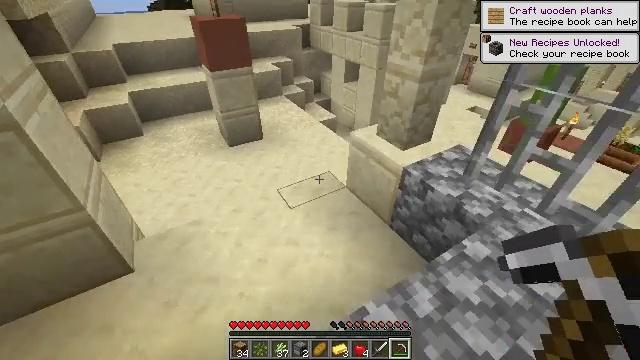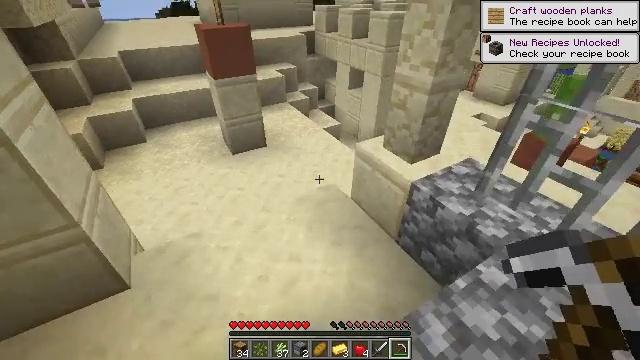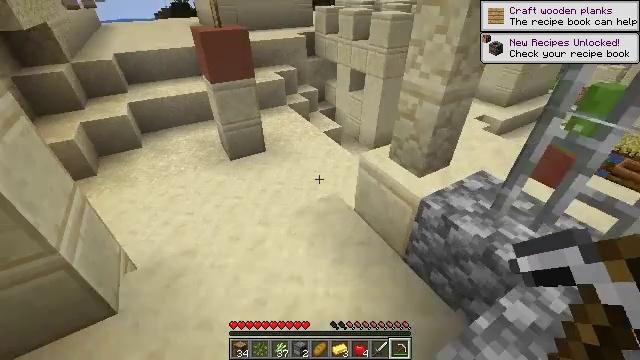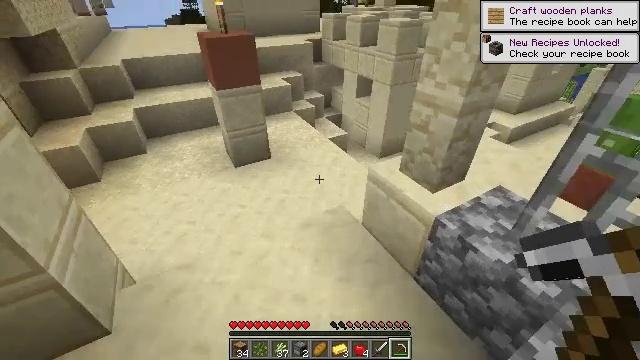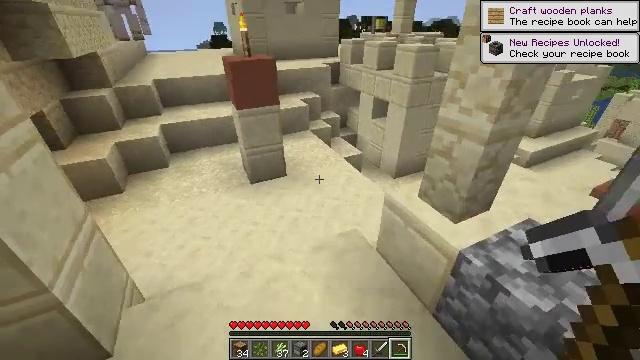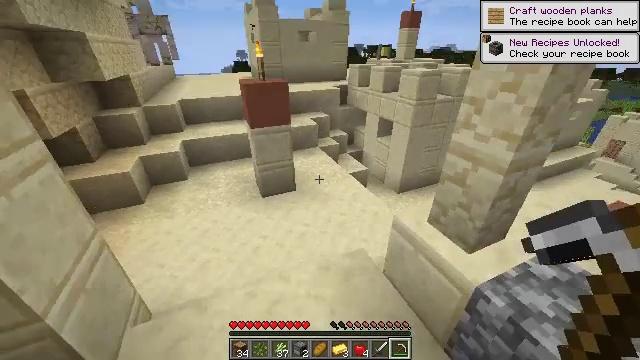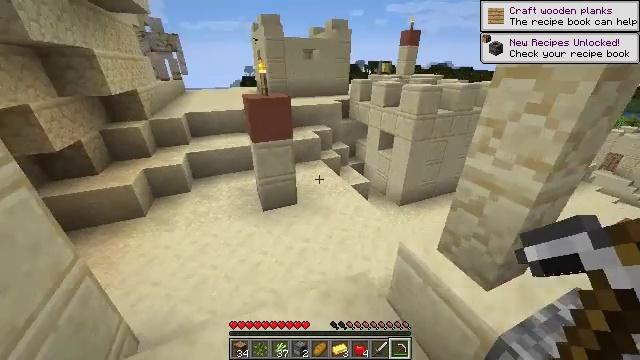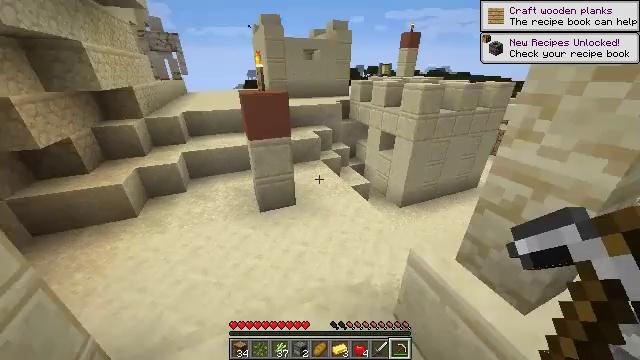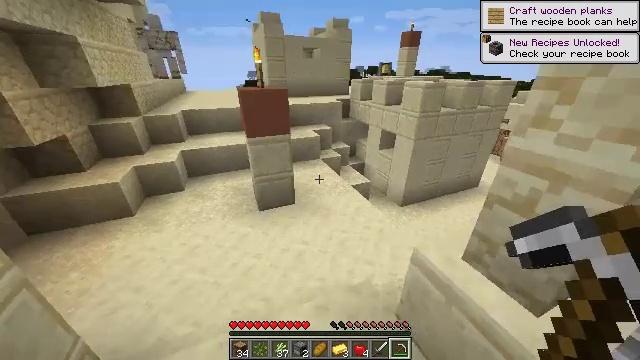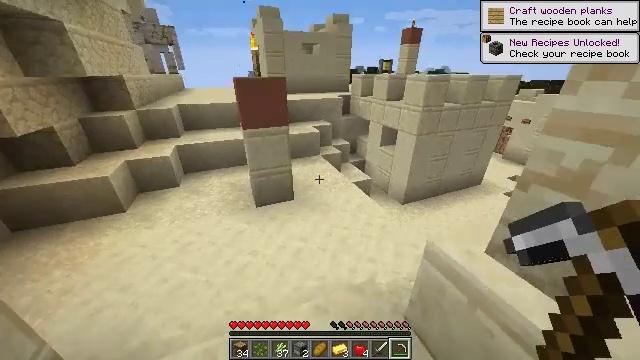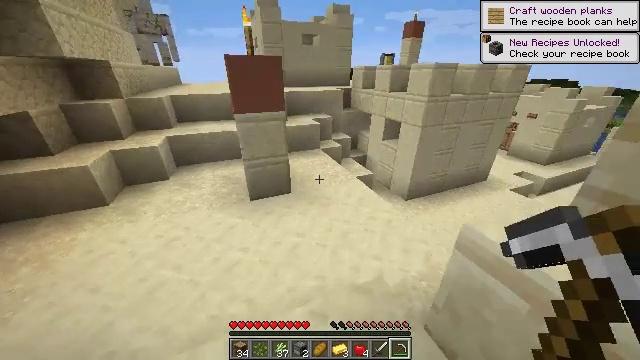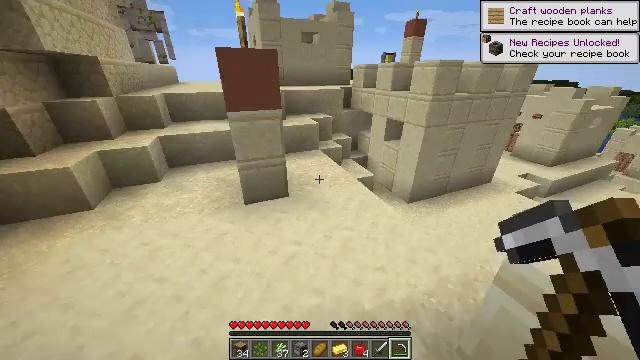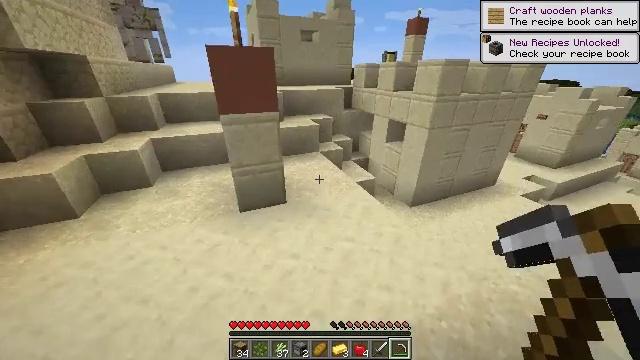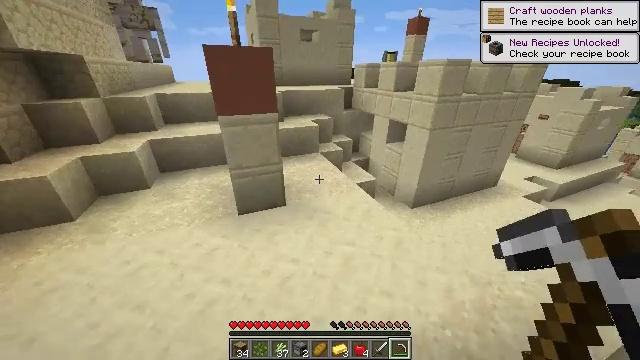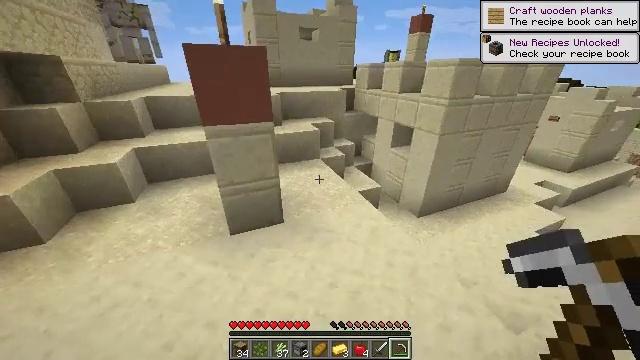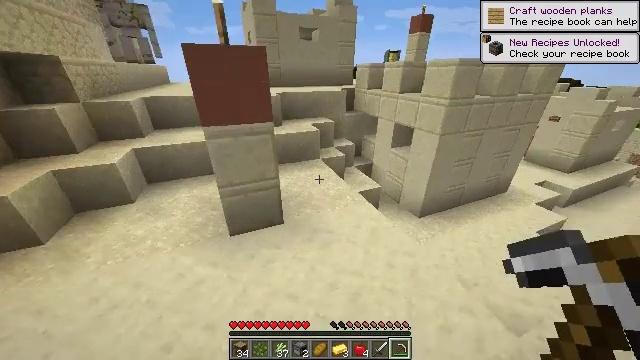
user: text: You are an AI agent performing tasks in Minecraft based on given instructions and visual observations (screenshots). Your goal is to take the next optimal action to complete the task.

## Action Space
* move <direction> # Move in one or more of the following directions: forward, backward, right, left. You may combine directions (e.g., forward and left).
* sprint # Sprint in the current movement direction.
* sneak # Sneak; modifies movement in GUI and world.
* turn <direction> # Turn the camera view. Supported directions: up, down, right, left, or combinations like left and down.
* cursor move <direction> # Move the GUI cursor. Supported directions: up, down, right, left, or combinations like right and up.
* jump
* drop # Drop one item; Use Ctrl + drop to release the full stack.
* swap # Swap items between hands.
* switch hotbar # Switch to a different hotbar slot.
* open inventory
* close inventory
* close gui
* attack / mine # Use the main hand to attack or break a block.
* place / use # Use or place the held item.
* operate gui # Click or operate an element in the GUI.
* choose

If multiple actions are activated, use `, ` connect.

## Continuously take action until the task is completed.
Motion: motion action
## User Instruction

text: Attack the green bed to collect it.
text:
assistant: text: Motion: move forward, turn up
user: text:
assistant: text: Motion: move forward
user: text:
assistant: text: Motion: move forward, sprint, turn left
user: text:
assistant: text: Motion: move forward, sprint, turn left and up
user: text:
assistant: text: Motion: move forward, sprint, turn left and up
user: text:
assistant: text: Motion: move forward, sprint, turn up
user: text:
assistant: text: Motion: move forward
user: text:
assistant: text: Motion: move forward
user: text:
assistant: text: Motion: move forward
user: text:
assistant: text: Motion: move forward
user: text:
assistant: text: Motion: move forward
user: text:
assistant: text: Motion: move forward
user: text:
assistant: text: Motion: move forward
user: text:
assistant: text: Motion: move forward
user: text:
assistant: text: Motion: move forward
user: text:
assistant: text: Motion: move forward
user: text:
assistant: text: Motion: move forward
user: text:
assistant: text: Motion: move forward
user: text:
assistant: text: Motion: move forward, turn up
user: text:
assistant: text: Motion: move forward, turn up
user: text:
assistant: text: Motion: move forward and move right, turn left and up
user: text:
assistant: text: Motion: move forward and move right, turn left and up
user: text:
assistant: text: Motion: move forward and move right, turn left and up
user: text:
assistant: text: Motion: move forward and move right, turn left and up
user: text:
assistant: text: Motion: move forward and move right, turn left and up
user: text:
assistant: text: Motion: move forward and move right
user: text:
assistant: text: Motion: move forward and move right, turn left
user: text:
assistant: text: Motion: move forward, turn left
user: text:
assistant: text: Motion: move forward, turn left
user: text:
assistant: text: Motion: move forward, turn left